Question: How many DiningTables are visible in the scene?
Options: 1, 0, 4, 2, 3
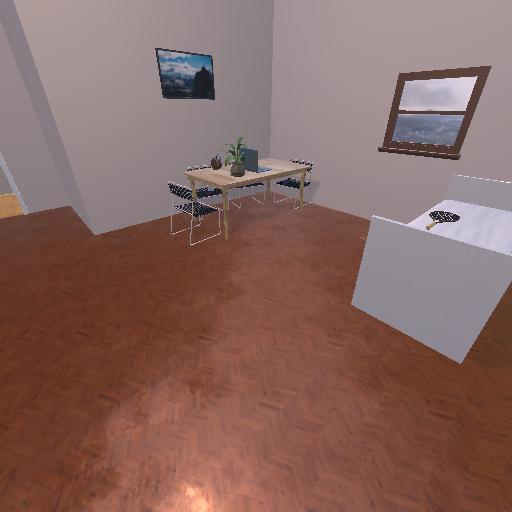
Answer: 1